Question: Yesterday I updated the quickBlox frame work, since then I am not able to run the application in device, the app is running fine on simulator. its give me bellow error when I try to run in device.
any help would be appreciated.

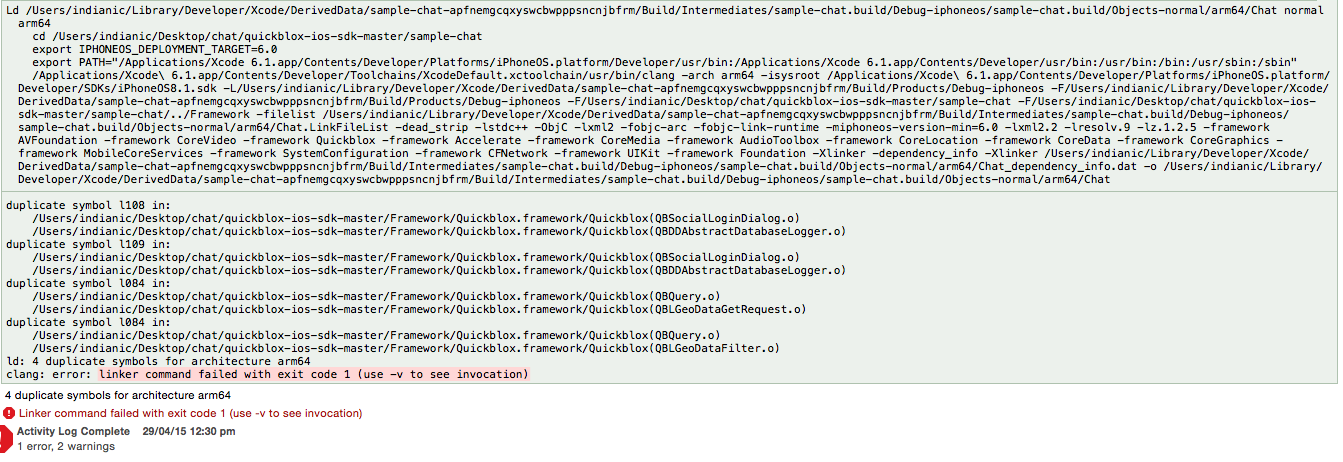
Answer: Try to update Xcode to latest 6.3 - this should work